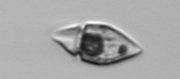
Label: Amphidinium